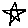
Label: star